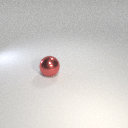
large red metal sphere